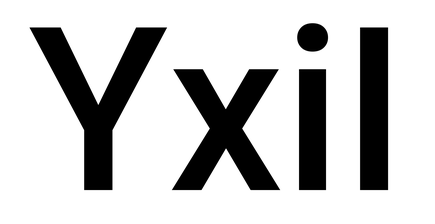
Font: Roboto_Medium